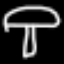
Label: mushroom